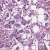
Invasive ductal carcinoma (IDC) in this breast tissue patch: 1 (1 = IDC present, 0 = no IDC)